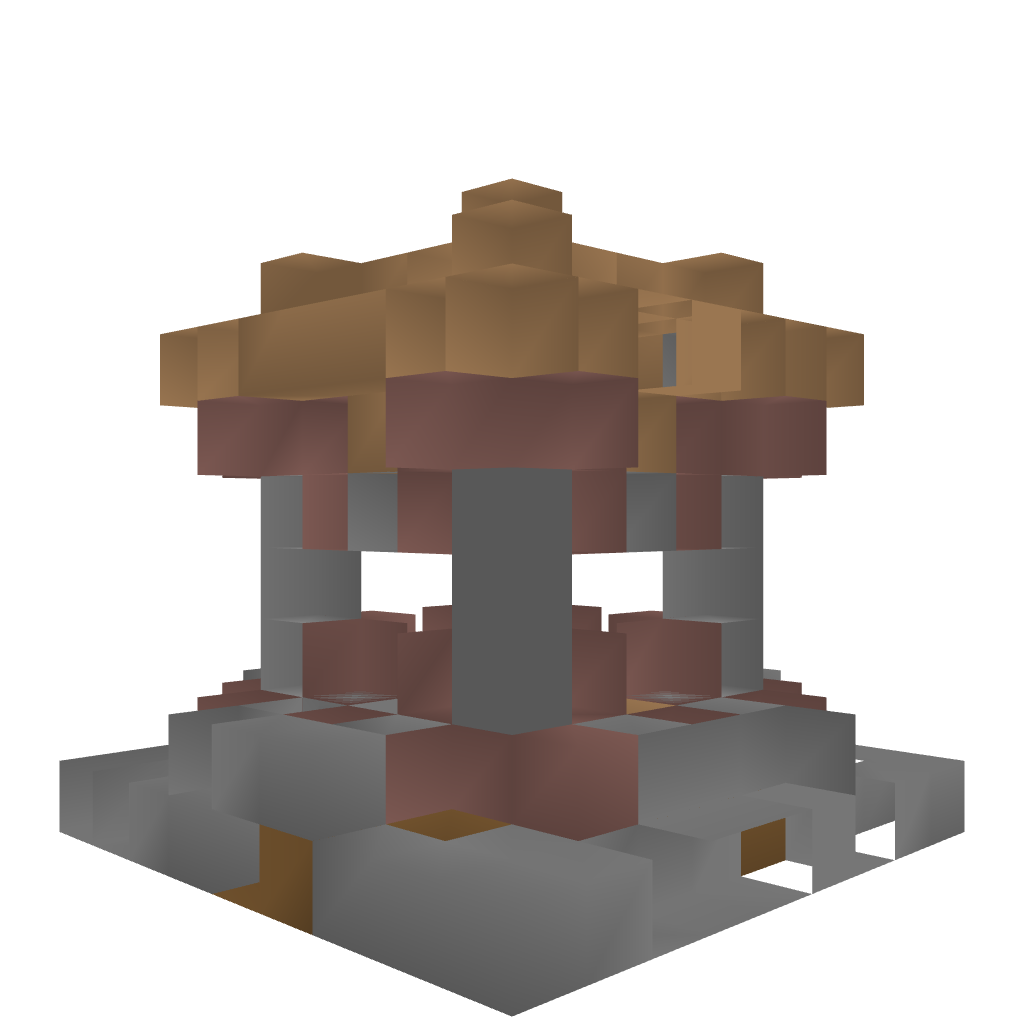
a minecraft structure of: HealingShrine 1 bad low quality